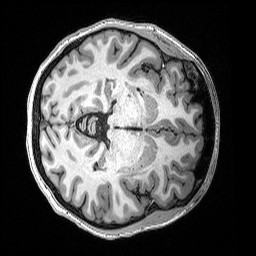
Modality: T1w
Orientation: axial
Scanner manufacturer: siemens
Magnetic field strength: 3 T
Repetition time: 2.53 s
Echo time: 0.0033 s